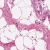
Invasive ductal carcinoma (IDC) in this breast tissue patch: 0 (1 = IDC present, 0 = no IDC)